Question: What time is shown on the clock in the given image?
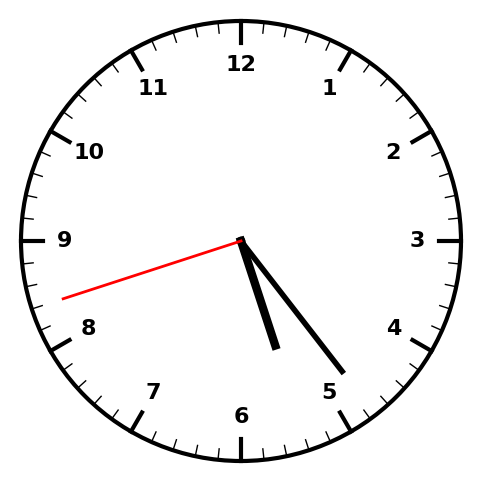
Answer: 05:23:42